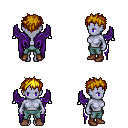
a pixel art fantasy rpg character, female body template, dark elf, purple skin, purple wings, teal pants, blonde bedhead hairstyle, brown shoes, four views (front, back, left, right), 2x2 character sprite sheet, small pixel art, hard edges, no anti-aliasing